В одном из фантастических романов предлагался проект электростанции, использующей энергию морских течений и магнитное поле Земли. Проект заключается в следующем. В океан погружены две горизонтальные металлические пластины площади $S=1~км^2$, расположенные на расстоянии $L=100~м$ одна над другой. Морская вода, обладающая удельным сопротивлением $q=0.25~Ом\cdot м$, течет с востока на запад со скоростью $v=1~м/с$. Магнитное поле Земли в данном месте однородно, направлено юга на север, а индукция этого поля равна по модулю $B=10^{-4}~Тл$. В результате между пластинами появляется напряжение, а если их соединить с внешней нагрузкой, то в ней выделяется мощность.
Определите максимальную величину этой мощности.
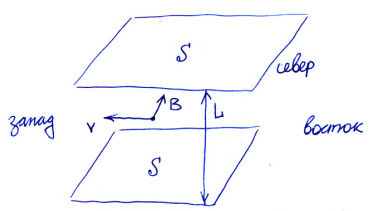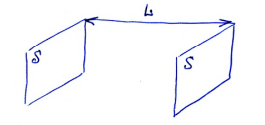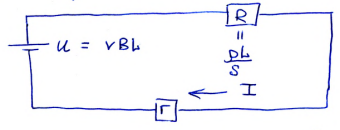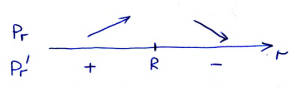
Решение: На $\begin{aligned} & \text { ион } \\ & \downarrow \downarrow \downarrow\end{aligned}$ движущийся с водой действует сила Лоренца $F_л=qvB.$ Между пластинами возникает эдс $F_л$ и напряжение $u=\frac{F_л L}{q}=\frac{q v B L}{q}=v B L$.Напряжение приводит к движению $\begin{aligned} & \text { ионов } \\ & \downarrow \downarrow \downarrow\end{aligned}$ от одной пластины к другой: возникает ток.Сопротивление среды между пластинами посчитаем как сопротивление резистора с удельным сопротивлением $\rho$, длины $L$ и площади поперечного сечения $S$.   $$I=\frac{U}{R+r} ; \quad P_r=I^2 r=\frac{U^2 r}{(R+r)^2} \\\frac{d P_r}{d r}=\frac{u^2}{(R+r)^4}\left((R+r)^2-r \cdot 2(R+r)\right)=\frac{u^2(R-r)}{(R+r)^3} .$$  Максимум $P_r$ достигается при $r=R$.$$P_{max}=P_{r=R}=\frac{u^2 R}{4 R^2}=\frac{u^2}{4 R}=\frac{(v B L)^2 S}{4 \rho L}= \\= \frac{V^2 B^2 L^2 S}{4 \rho L}=\frac{V^2 B^2 L S}{4 \rho}=1~Вт.$$
Ответ: $$P_{max}=1~Вт$$
Темы:
T, Электричество, Всероссийские, Движение в магнитном поле, Мощность, МГД